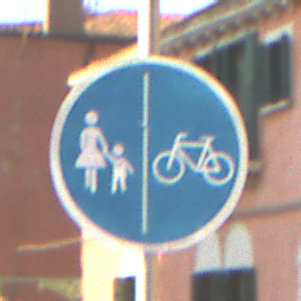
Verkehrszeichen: GetrennterRadUndGehwegRadwegRechts
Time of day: MorningAfternoon
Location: Outdoor (Urban)
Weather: Clear
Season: NotSpecified
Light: Natural